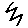
Label: zigzag